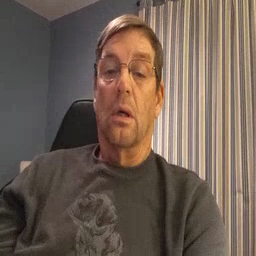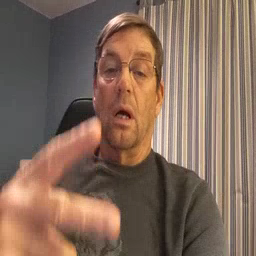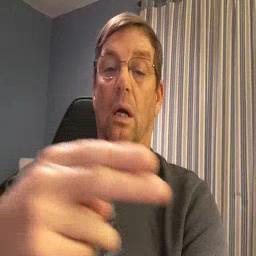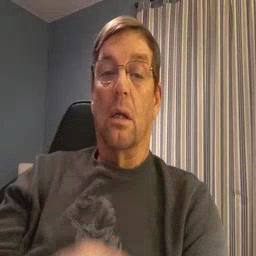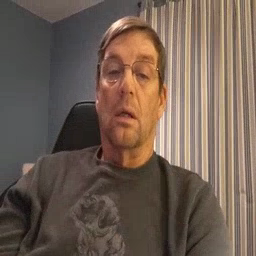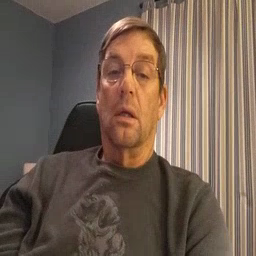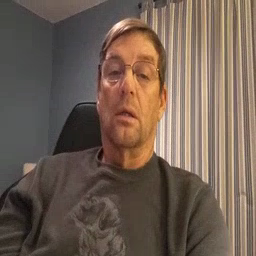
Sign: cut